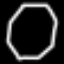
Label: octagon